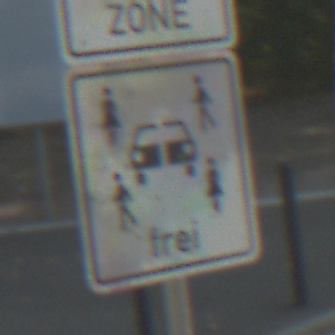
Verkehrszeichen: CarsharingfahrzeugeFrei
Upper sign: BeginnEingeschraenktesHalteverbotZone
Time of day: MorningAfternoon
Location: Outdoor (Suburban)
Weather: Clear
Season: NotSpecified
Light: Natural